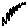
Label: zigzag